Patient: sex M, age 46
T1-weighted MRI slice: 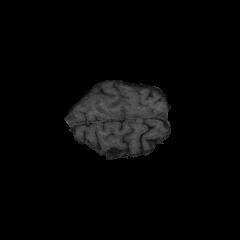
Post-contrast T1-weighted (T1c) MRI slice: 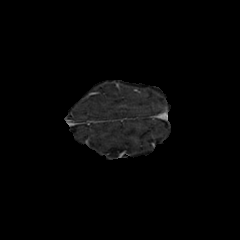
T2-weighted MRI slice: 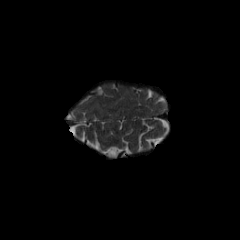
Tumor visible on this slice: no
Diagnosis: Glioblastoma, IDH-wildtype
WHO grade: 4